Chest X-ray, PA view. Patient: 27 years old, sex M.
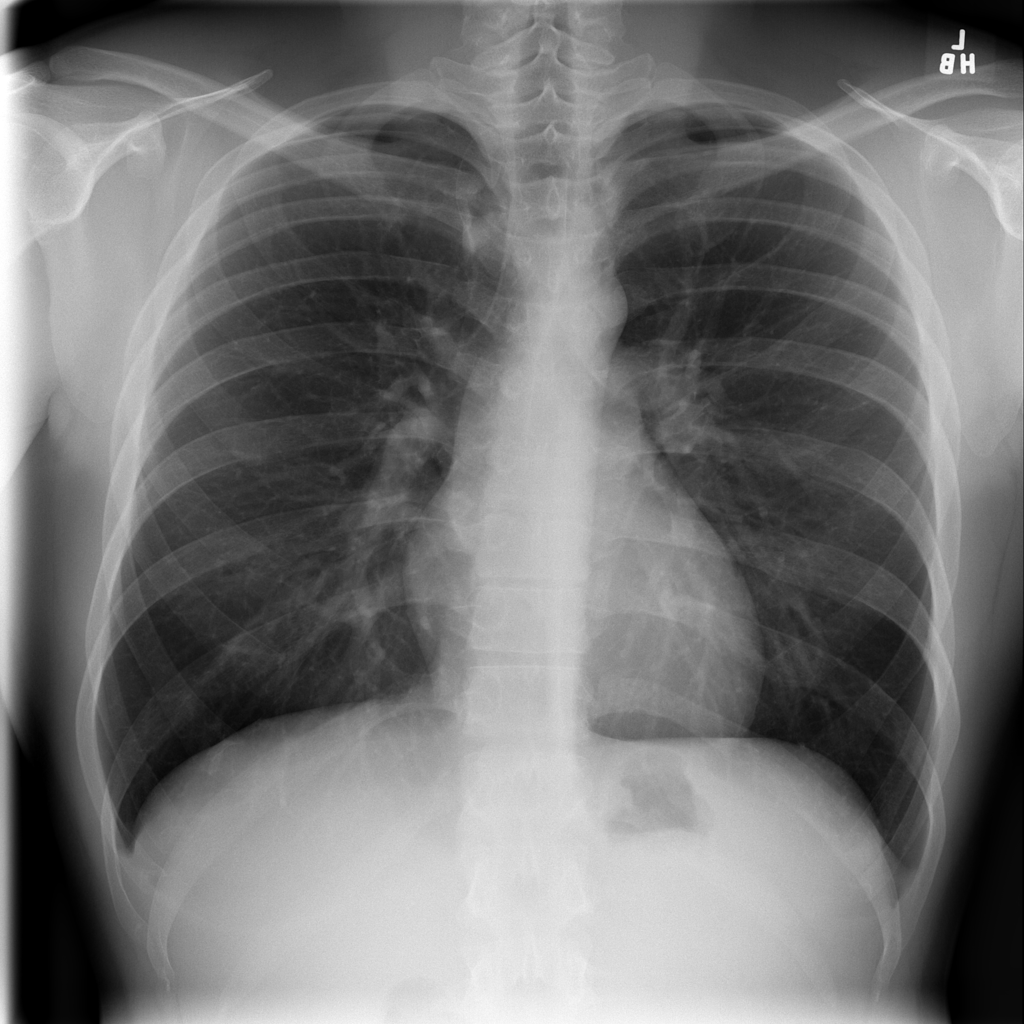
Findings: No Finding